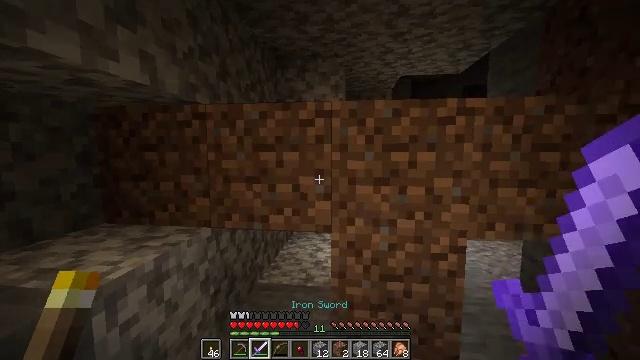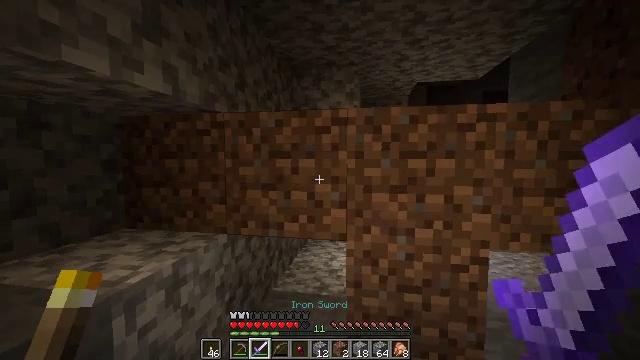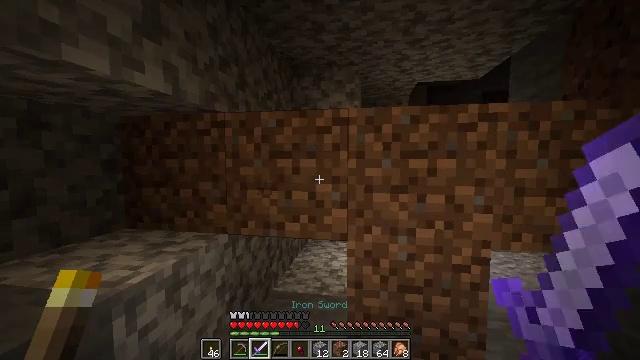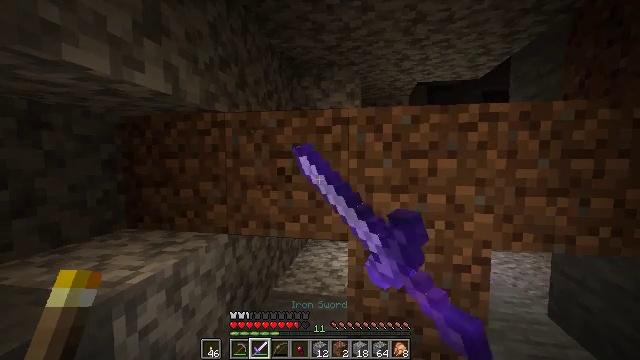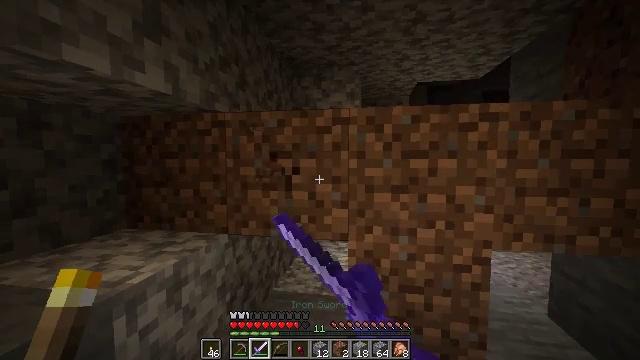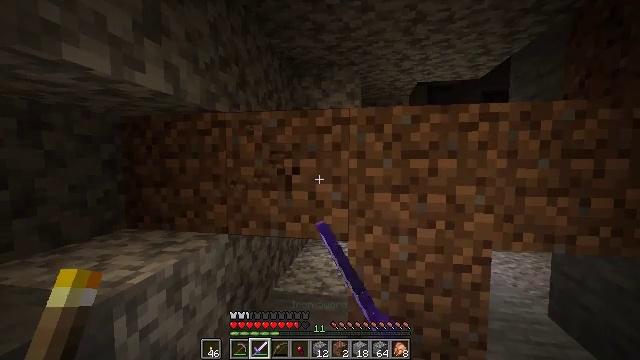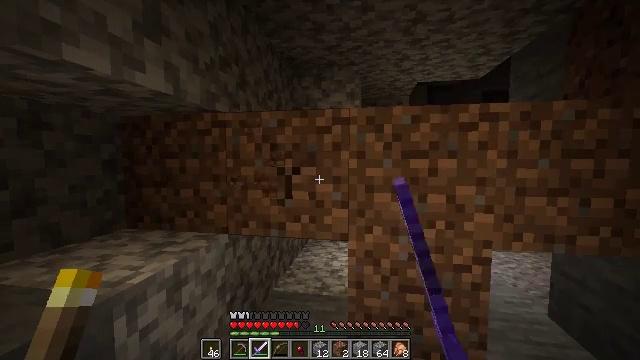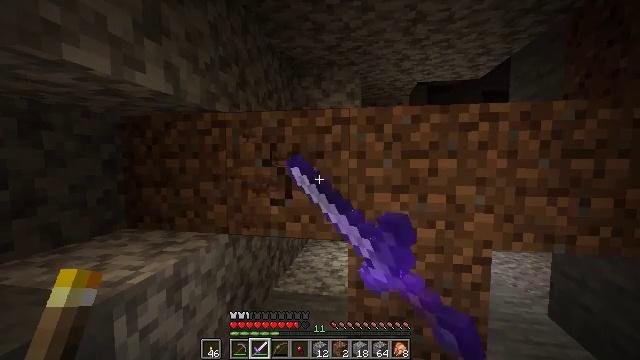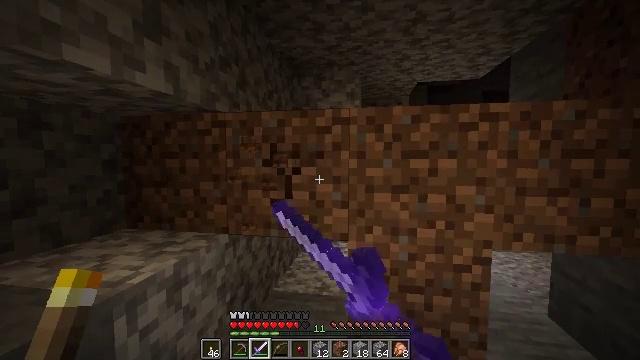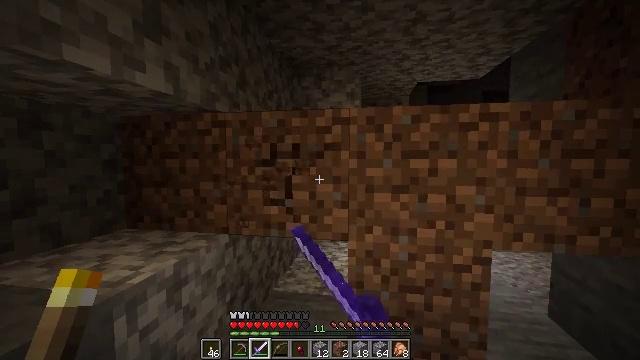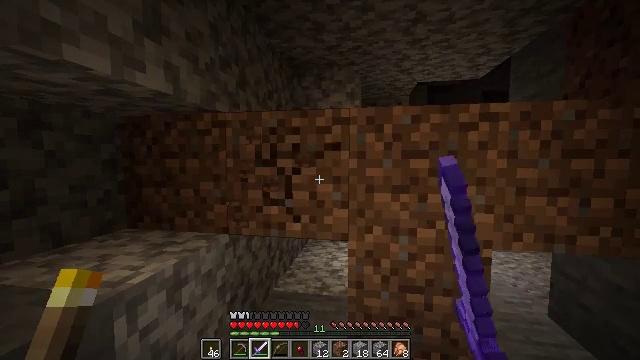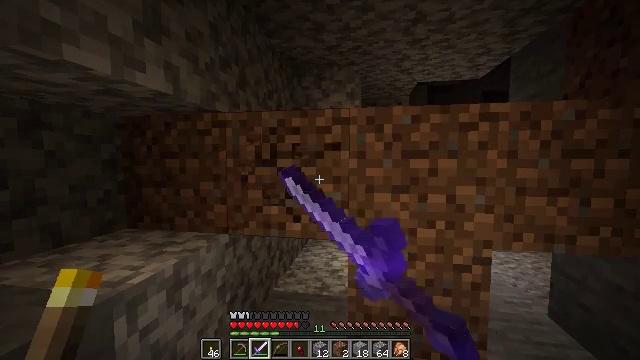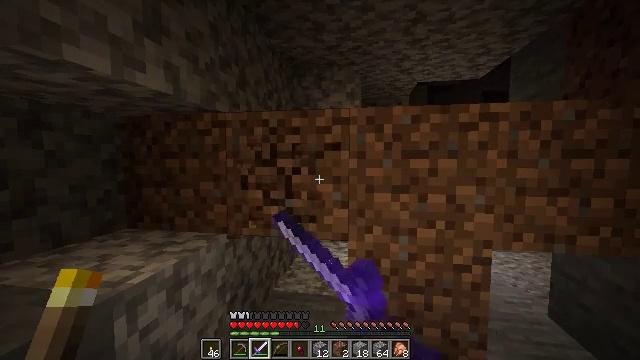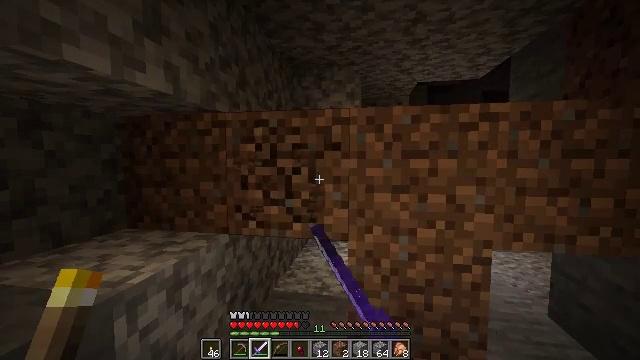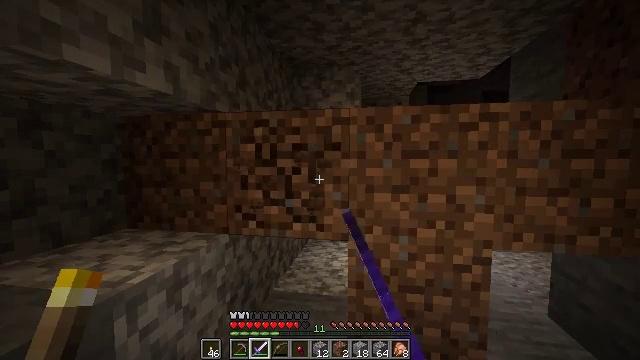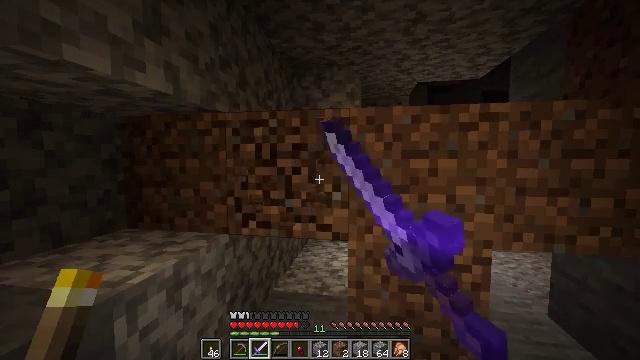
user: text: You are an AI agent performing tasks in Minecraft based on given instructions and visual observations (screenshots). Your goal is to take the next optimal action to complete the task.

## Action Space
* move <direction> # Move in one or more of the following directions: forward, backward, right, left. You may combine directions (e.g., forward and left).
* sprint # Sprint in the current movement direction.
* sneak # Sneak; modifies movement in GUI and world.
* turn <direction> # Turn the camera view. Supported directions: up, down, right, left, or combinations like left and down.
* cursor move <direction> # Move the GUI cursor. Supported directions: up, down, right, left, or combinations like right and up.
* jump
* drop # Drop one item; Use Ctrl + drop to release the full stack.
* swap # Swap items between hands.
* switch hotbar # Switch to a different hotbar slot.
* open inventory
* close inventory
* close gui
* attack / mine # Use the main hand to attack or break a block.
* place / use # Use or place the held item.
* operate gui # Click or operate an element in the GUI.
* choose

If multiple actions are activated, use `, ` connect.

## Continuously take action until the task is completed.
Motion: motion action
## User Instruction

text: Collect dirt by holding left button.
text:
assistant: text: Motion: turn left and up
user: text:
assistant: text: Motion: attack / mine
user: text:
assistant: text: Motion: attack / mine
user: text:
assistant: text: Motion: attack / mine
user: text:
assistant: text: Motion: attack / mine
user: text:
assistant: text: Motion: attack / mine
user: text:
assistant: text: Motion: attack / mine
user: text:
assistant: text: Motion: attack / mine
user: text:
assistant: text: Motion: attack / mine
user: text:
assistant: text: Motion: attack / mine
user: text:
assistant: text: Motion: attack / mine
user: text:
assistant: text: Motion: attack / mine
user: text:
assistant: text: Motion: attack / mine
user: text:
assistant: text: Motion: attack / mine
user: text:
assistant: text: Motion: attack / mine
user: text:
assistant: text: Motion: attack / mine
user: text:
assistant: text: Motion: attack / mine
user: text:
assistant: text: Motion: attack / mine
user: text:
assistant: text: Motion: attack / mine
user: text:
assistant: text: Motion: attack / mine
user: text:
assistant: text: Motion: attack / mine